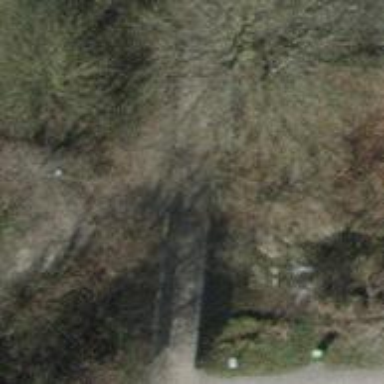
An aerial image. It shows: Footway bridge.